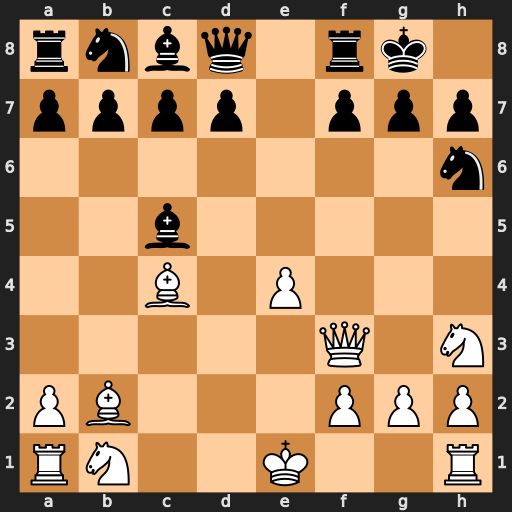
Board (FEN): rnbq1rk1/pppp1ppp/7n/2b5/2B1P3/5Q1N/PB3PPP/RN2K2R
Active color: w
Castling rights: KQ
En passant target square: -
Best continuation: Qg3 Nf5 exf5